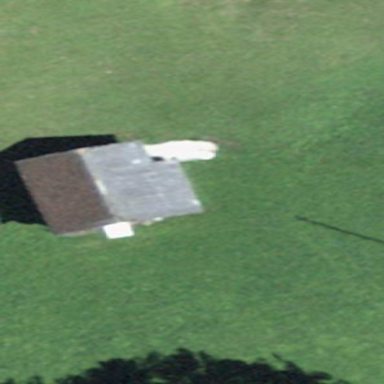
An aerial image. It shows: Shed building.